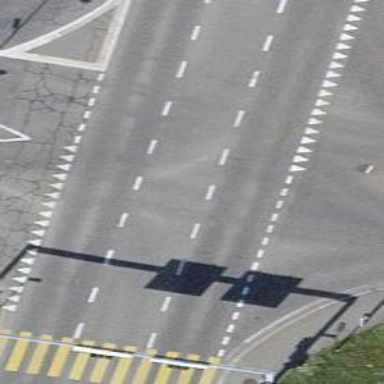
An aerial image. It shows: Road with traffic signals.